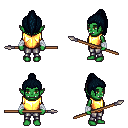
a pixel art fantasy rpg character, female body template, orc, green skin, gold chest armor, metal pants, raven long topknot hairstyle, white cloth bandages, spear, four views (front, back, left, right), 2x2 character sprite sheet, small pixel art, hard edges, no anti-aliasing